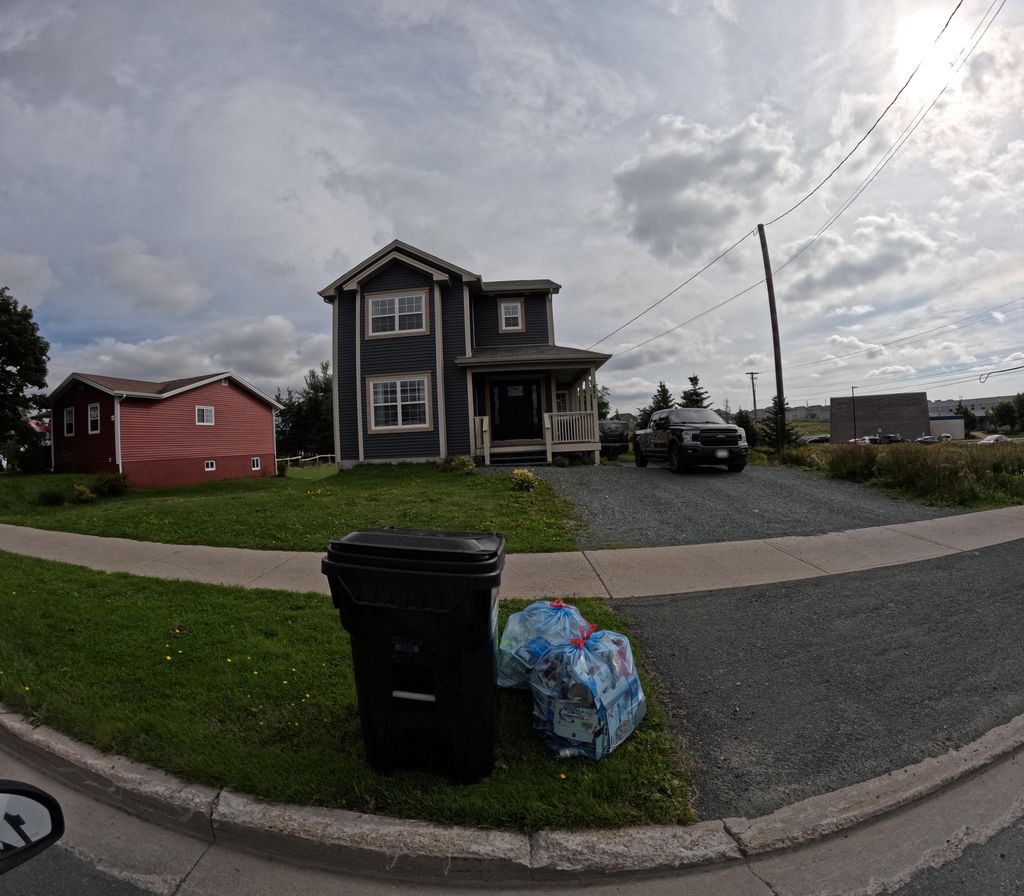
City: st_johns